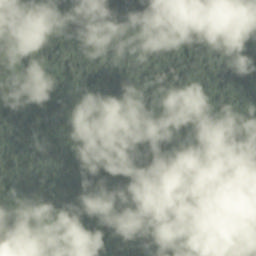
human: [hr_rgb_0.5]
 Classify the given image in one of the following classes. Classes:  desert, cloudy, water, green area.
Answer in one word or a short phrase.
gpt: cloudy